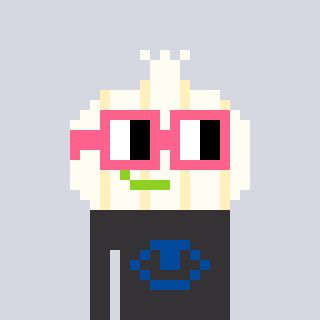
a pixel art character with square pink glasses, a garlic-shaped head and a grayscale-colored body on a cool background